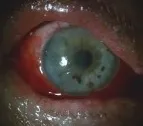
Photographs taken post-operatively.
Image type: medical_photograph (other_medical_photograph)